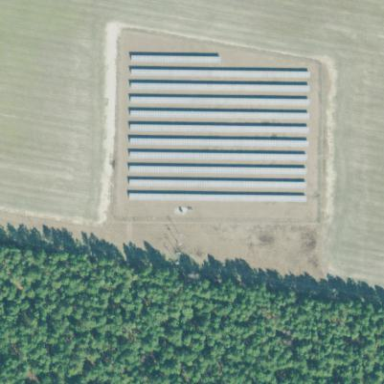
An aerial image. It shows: Solar power plant with photovoltaic technology surrounded by fence.